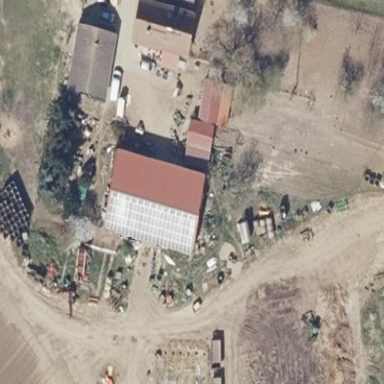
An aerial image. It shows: Farmyard area.